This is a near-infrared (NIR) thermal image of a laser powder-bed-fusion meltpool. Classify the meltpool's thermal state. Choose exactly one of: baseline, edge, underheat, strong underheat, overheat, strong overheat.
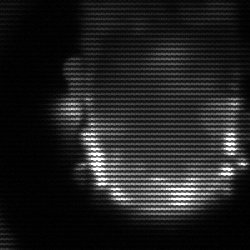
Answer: baseline